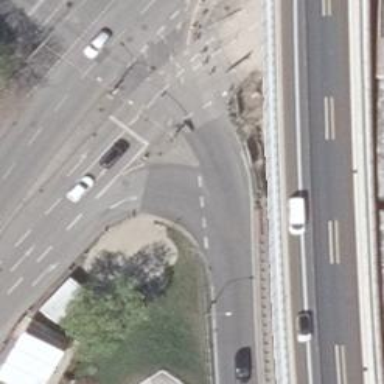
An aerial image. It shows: Trunk link highway with embankment. There is no sidewalk.